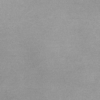
Label: dusty